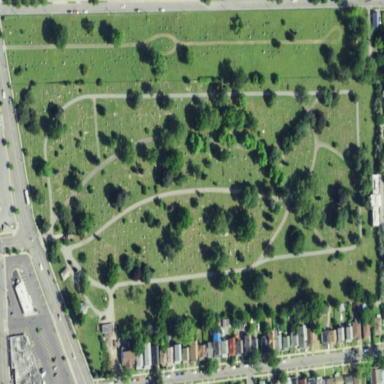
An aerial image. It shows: Cemetery.